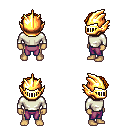
a pixel art fantasy rpg character, male body template, human, tanned skin, white long-sleeve shirt, magenta pants, dark blonde curly afro hairstyle, gold helm, four views (front, back, left, right), 2x2 character sprite sheet, small pixel art, hard edges, no anti-aliasing